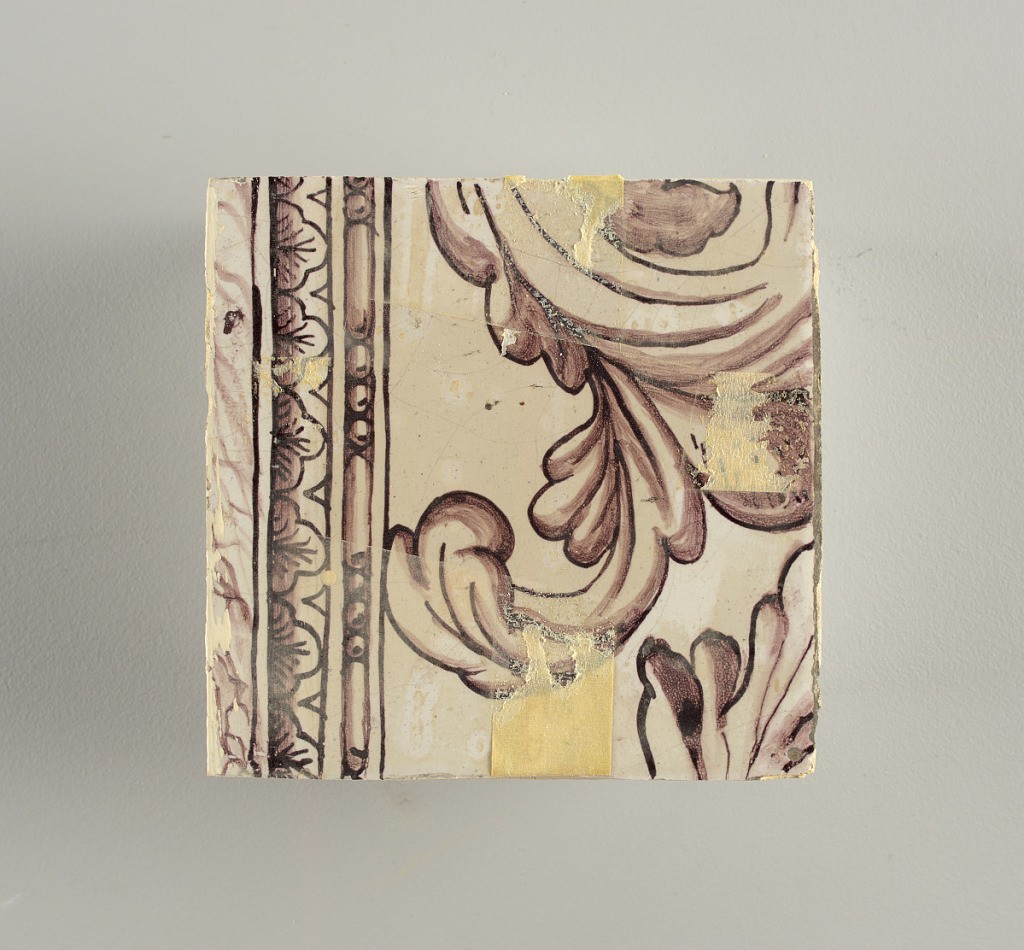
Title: Wall facing
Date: ca. 1725
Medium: tin-glazed earthenware, underglaze
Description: Two vertical rectangles, twenty-three tiles high.  A) Nine tiles wide at top; seven tiles wide at bottom.  B) Ten and one-half tiles wide.

Arabesque design of foliage.  A) with centered figure of Justice under a canopy.  B) with centered urn.